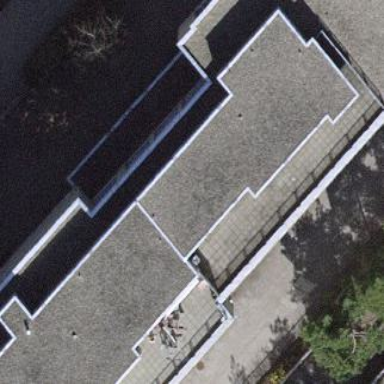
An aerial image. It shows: School building.